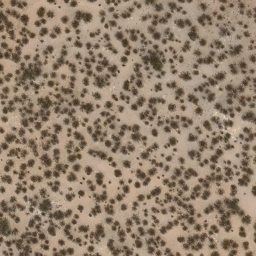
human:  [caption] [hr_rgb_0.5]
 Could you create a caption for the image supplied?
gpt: This is a chaparral .

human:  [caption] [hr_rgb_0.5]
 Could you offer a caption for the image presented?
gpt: There are some grey plants scattered on the ground .

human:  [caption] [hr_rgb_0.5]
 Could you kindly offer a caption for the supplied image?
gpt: Lots of plants scattered on the ground. .

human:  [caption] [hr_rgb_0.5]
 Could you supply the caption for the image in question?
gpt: Lots of plants scattered in the loess ground. .

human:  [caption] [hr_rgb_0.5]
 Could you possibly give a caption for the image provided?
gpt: Some grey plants are scattered in the loess ground .